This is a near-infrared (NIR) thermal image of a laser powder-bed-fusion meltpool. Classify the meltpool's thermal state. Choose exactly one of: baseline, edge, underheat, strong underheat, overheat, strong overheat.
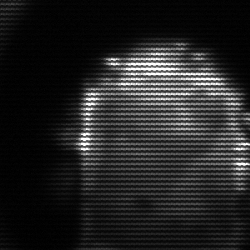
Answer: baseline